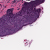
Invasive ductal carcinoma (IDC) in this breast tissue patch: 0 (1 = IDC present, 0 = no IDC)